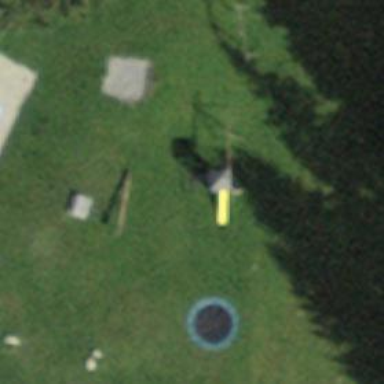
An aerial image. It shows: Playground area for leisure activities on the land.